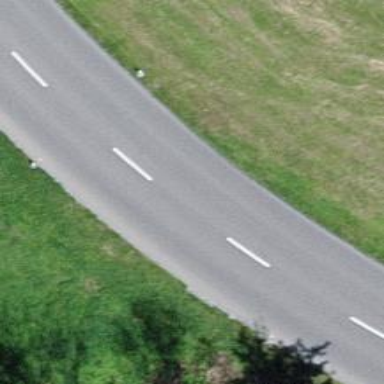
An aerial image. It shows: Secondary road with asphalt surface.